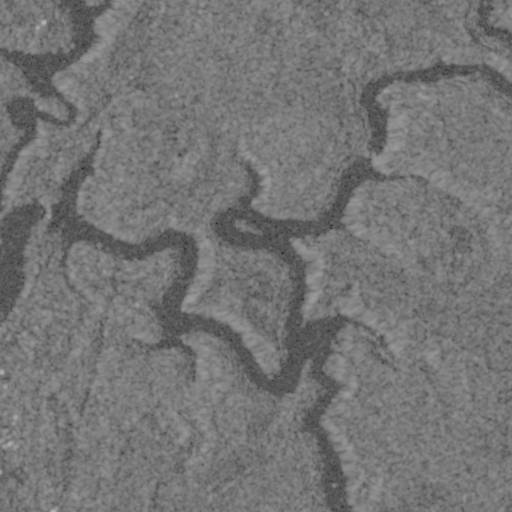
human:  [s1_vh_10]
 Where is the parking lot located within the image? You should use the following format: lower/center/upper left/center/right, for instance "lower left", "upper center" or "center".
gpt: The parking lot is located in the center left of the image.
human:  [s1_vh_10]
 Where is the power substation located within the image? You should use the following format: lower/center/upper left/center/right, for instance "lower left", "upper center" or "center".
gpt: The power substation is located in the lower left of the image.
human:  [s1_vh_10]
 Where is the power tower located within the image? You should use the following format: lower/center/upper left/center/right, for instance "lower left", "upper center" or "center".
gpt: There is no power tower in the image.

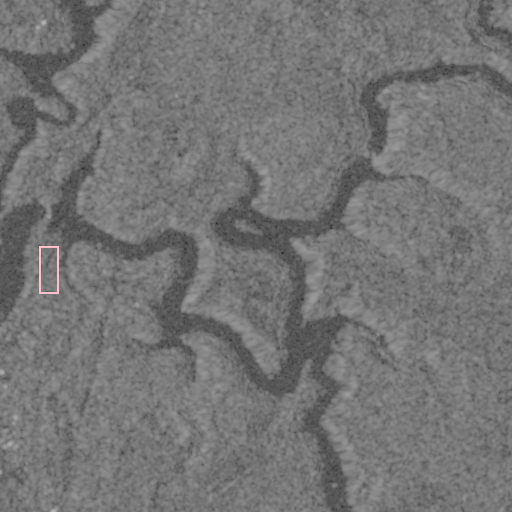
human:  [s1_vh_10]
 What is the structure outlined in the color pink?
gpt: The structure outlined in pink is a parking lot.
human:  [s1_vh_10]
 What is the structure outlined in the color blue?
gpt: There is no blue outline.